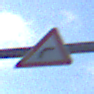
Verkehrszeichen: KurveRechts
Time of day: SunriseSunset
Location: Outdoor (Urban)
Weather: PartlyCloudy
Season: NotSpecified
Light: Natural